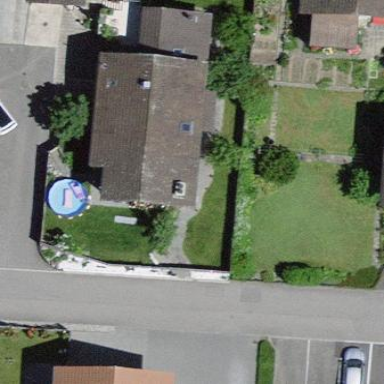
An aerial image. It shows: Detached building.